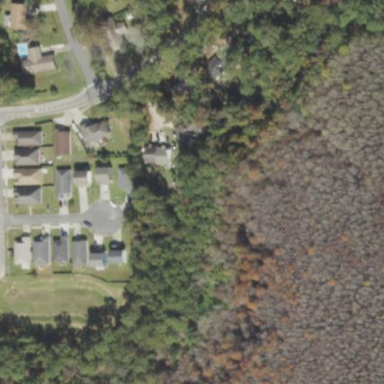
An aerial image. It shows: Mixed leaf woodland.